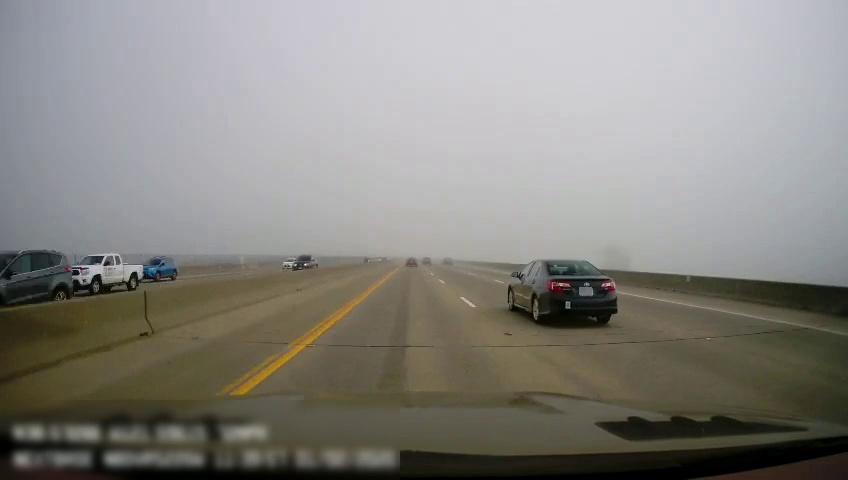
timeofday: Day
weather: Cloudy
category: Drivable Space
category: Drivable Space
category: Vehicles | SUV
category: Vehicles | Truck
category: Vehicles | SUV
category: Vehicles | Car
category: Vehicles | Car
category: Vehicles | Car
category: Vehicles | Car
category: Vehicles | Car
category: Vehicles | Car
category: Lanes | Current Lane
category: Lanes | Current Lane
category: Lanes | Alternate Lane
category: Lanes | Alternate Lane
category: Lanes | Alternate Lane
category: Lanes | Opposite Lane